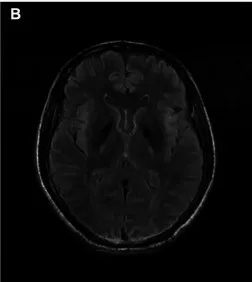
(A-C) Brain MRI of the patient in case 1 indicated high signal intensity of bilateral temporal lobes and insular cortex in a T2WI sequence performed without enhancement on a contrast-enhanced scan (10 days after onset).
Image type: radiology (mri)